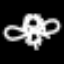
Label: angel